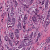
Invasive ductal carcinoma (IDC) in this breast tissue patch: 1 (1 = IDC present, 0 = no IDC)